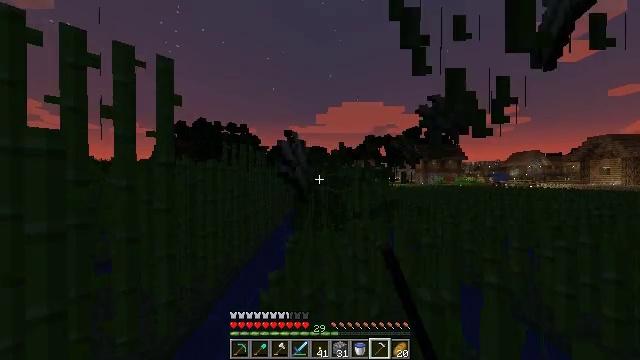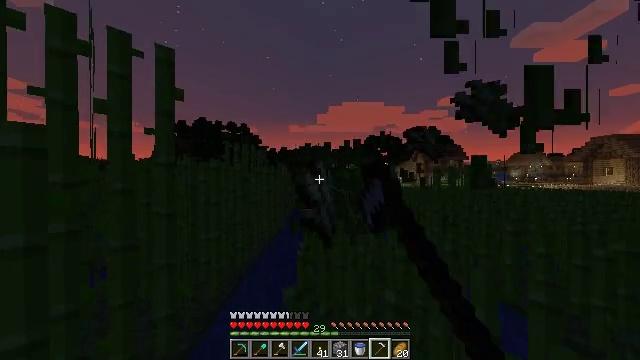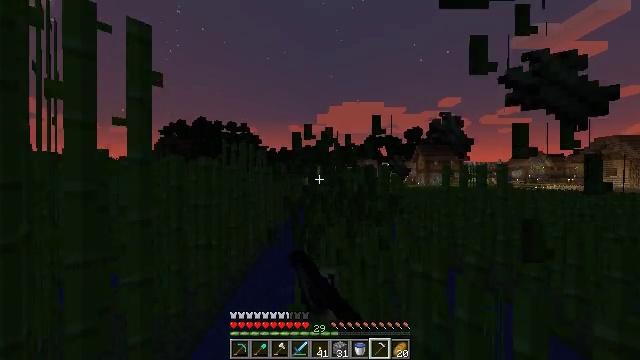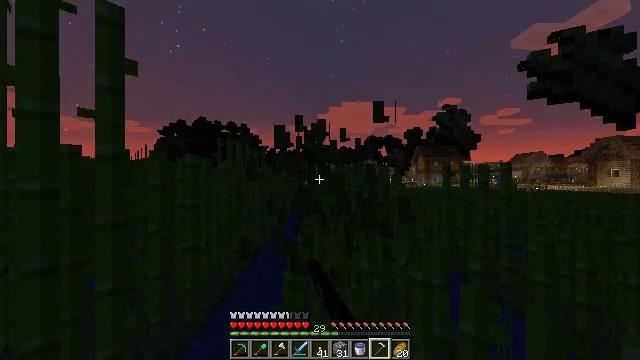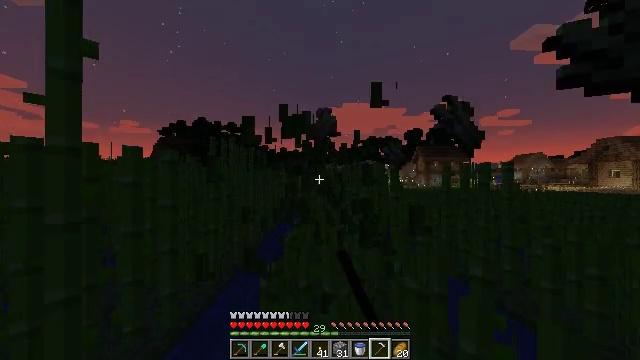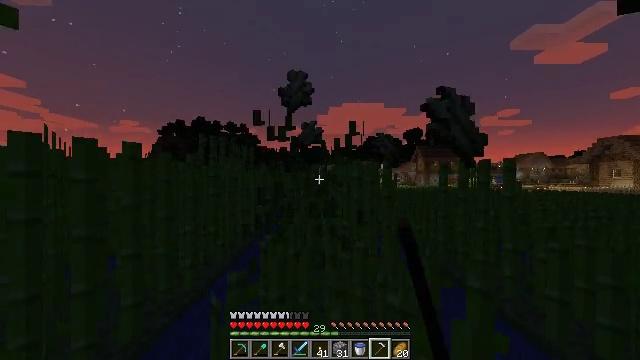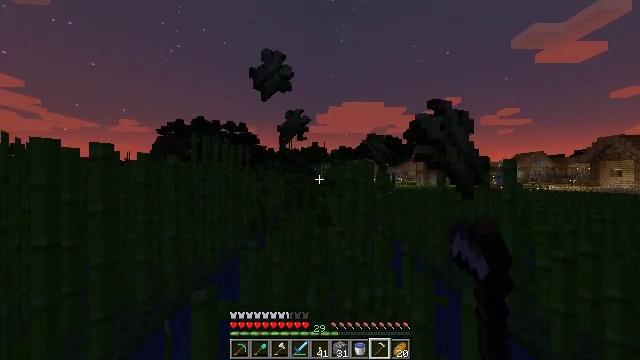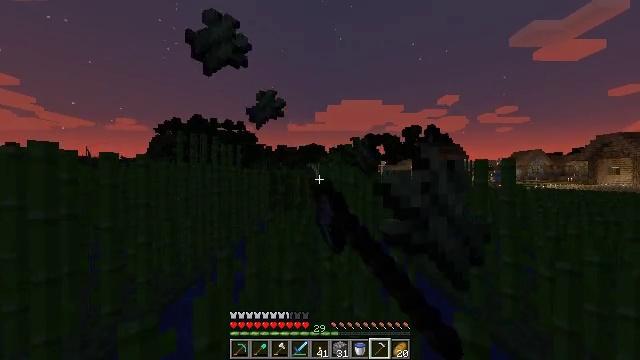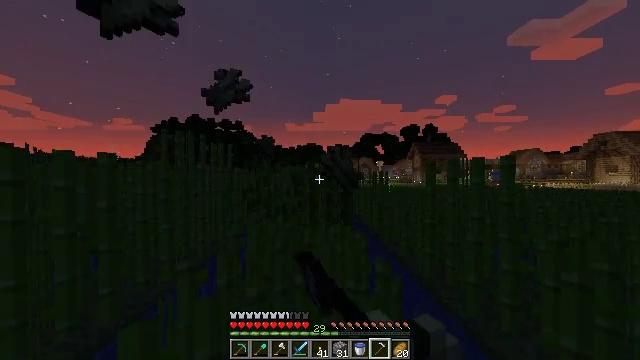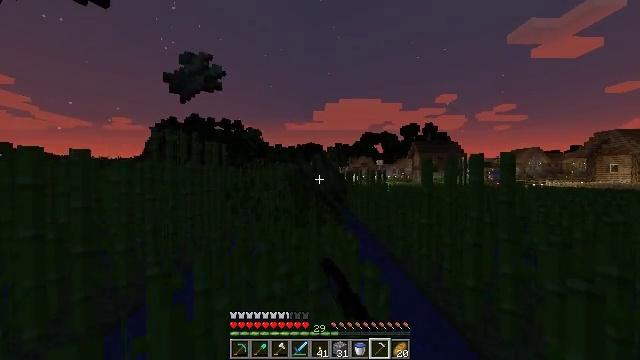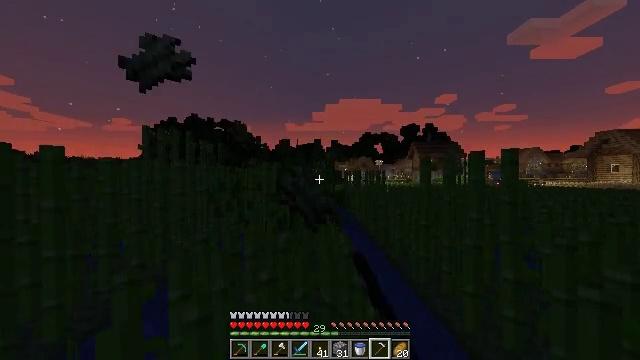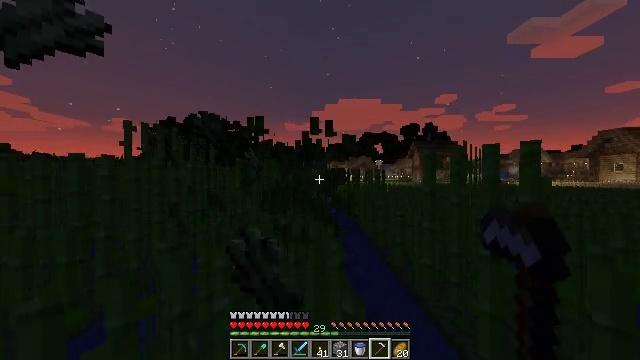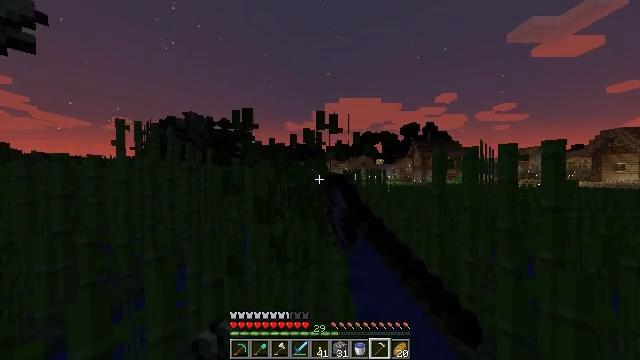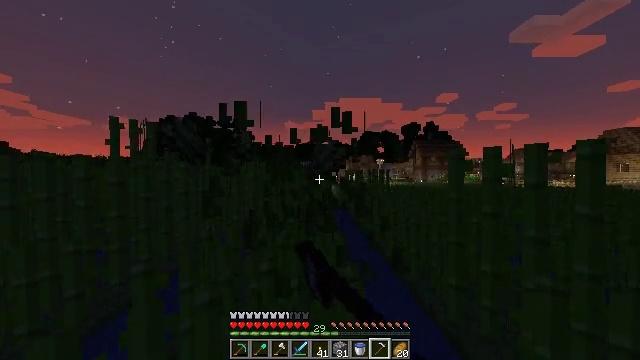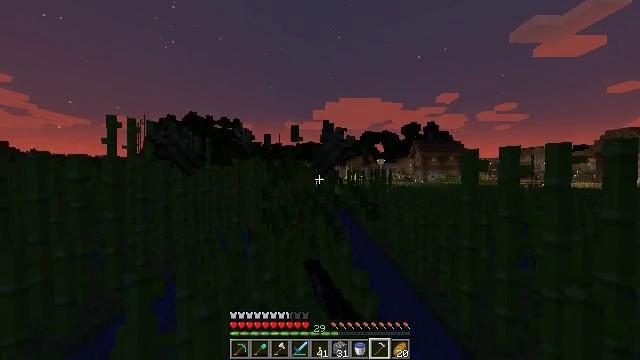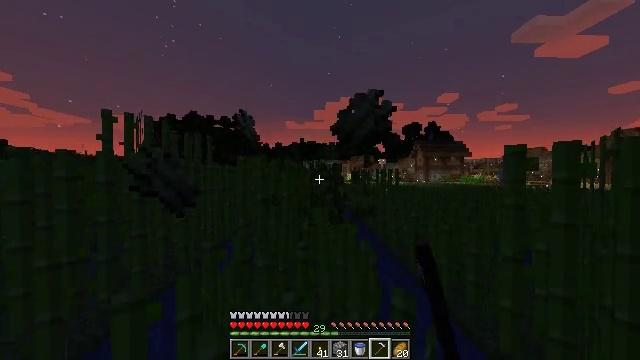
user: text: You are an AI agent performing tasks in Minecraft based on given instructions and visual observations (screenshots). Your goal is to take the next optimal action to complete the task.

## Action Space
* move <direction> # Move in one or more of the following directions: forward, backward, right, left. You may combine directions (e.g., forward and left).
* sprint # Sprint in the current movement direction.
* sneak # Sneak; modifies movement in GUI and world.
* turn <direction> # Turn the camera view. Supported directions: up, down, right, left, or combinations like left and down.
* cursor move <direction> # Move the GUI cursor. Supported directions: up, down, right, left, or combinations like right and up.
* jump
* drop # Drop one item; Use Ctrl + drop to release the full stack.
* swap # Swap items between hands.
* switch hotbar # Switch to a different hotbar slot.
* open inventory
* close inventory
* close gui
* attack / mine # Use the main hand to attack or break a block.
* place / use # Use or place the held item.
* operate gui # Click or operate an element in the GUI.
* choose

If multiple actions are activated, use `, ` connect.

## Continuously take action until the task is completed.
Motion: motion action
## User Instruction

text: Mine the sugar cane near rivers.
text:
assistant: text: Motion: move forward, sprint, attack / mine
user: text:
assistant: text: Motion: move forward and move right, sprint, attack / mine
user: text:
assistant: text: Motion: move forward and move right, sprint, attack / mine
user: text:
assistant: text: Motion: move forward and move right, sprint, attack / mine
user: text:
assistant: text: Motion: move forward and move right, sprint, attack / mine
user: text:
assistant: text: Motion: move forward and move right, sprint, attack / mine
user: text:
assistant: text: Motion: move forward and move right, sprint, attack / mine
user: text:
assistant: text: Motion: move forward and move right, sprint, attack / mine
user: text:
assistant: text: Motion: move forward and move right, sprint, attack / mine
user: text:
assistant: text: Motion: move forward, sprint, attack / mine
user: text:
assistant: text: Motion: move forward, sprint, attack / mine
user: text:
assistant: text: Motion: move forward and move left, sprint, attack / mine
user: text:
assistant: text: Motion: move forward and move left, sprint, attack / mine
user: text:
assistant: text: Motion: move forward and move left, sprint, attack / mine
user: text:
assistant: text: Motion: move forward and move left, sprint, attack / mine
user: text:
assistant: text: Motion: move forward and move left, sprint, attack / mine
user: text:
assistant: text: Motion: move forward and move left, sprint, attack / mine
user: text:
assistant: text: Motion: move forward, sprint, attack / mine
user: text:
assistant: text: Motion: move forward, sprint, attack / mine
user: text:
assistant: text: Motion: move forward, sprint, attack / mine
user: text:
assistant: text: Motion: move forward and move right, sprint, attack / mine
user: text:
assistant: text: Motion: move forward and move right, sprint, attack / mine
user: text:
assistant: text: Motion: move forward and move right, sprint, attack / mine
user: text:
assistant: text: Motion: move forward and move right, sprint, attack / mine
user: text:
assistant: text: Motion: move forward and move right, sprint, attack / mine
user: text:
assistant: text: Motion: move forward and move right, sprint, attack / mine
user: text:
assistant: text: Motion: move forward, sprint, attack / mine
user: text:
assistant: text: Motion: move forward and move left, sprint, attack / mine
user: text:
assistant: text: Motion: move forward and move left, sprint, attack / mine
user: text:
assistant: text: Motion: move forward and move left, sprint, attack / mine